Field crop: maize
Growth stage: 2
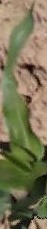
Species: maize